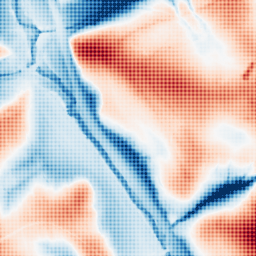
Category: edge_preserving
Decomposition family: guided
Decomposition parameters: radius: 32
eps: 0.01
Upsampling method: sinc_hamming
Upsampling parameters: scale: 8
kernel_size: 8
Upsampling scale: 8